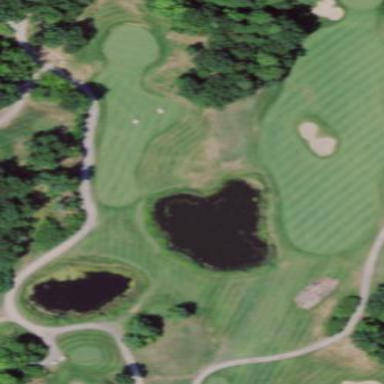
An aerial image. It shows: Area with grass used as rough in golf course.